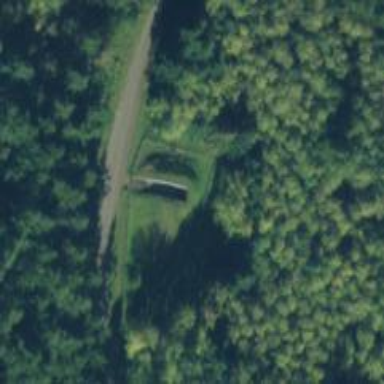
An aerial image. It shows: Military bunker.